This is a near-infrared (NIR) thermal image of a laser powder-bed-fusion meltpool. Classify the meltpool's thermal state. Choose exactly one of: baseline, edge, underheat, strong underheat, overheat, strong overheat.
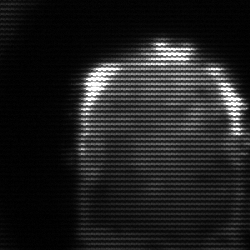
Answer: baseline